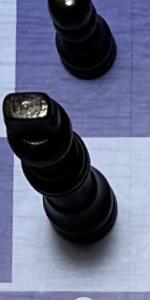
Label: King_Black